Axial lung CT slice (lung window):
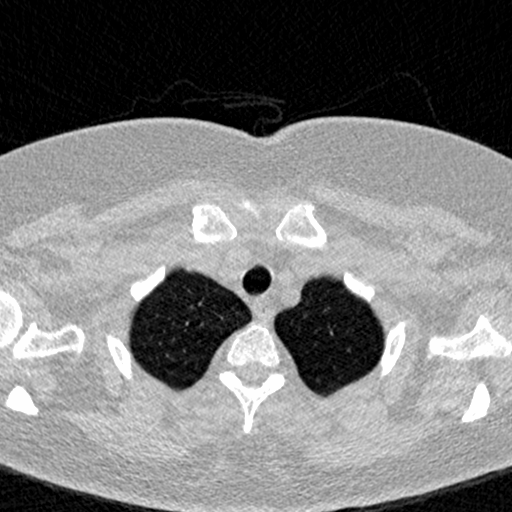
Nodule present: no